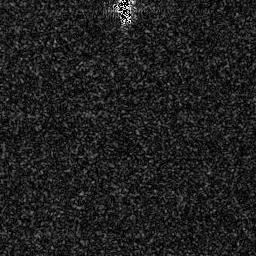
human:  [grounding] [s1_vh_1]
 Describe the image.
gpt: In the satellite image, there is  <ref>1 small ship </ref> <box>[[42, 0, 51, 8, 0]]</box> located at top.